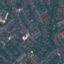
Land use / land cover class: Residential